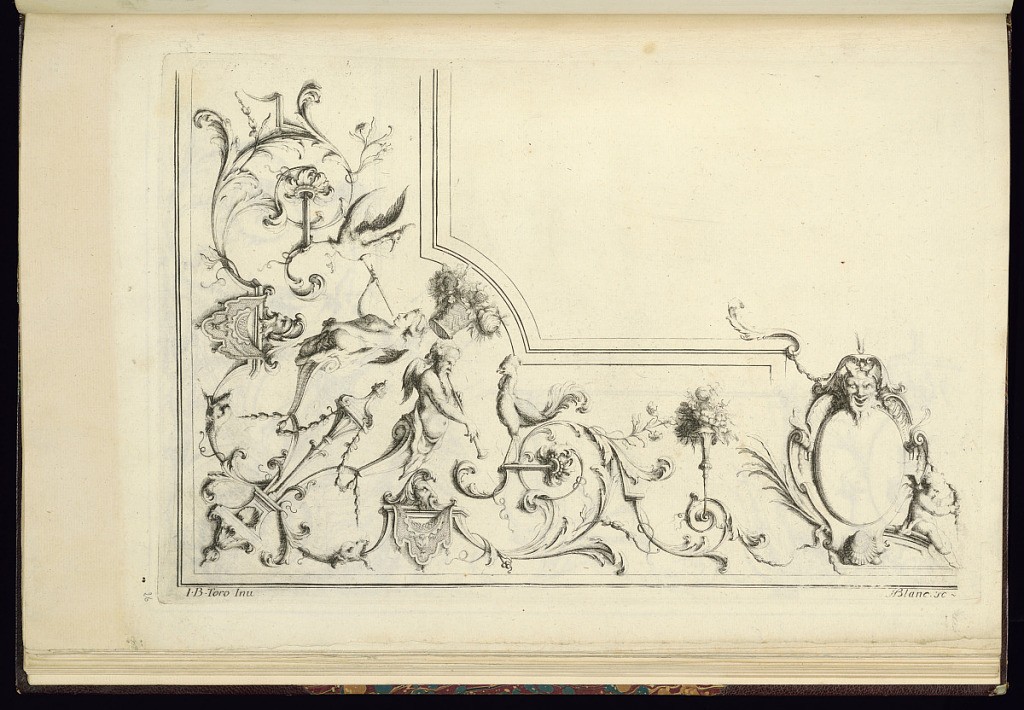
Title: Cornice (Ceiling) Design
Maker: Jean-Bernard Turreau, French, 1672 - 1731
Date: early 18th century
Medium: Etching on laid paper
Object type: Print
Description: Detail of a cornice design for decorative ceilings featuring grotesque motifs including herms, roosters, baskets of flowers, mascarons (masks), draped textiles, birds, a cartouche, putto, rosettes, shells, foliate scrolls, scrolling leaves (rinceaux), and fleurons. The plate is signed.